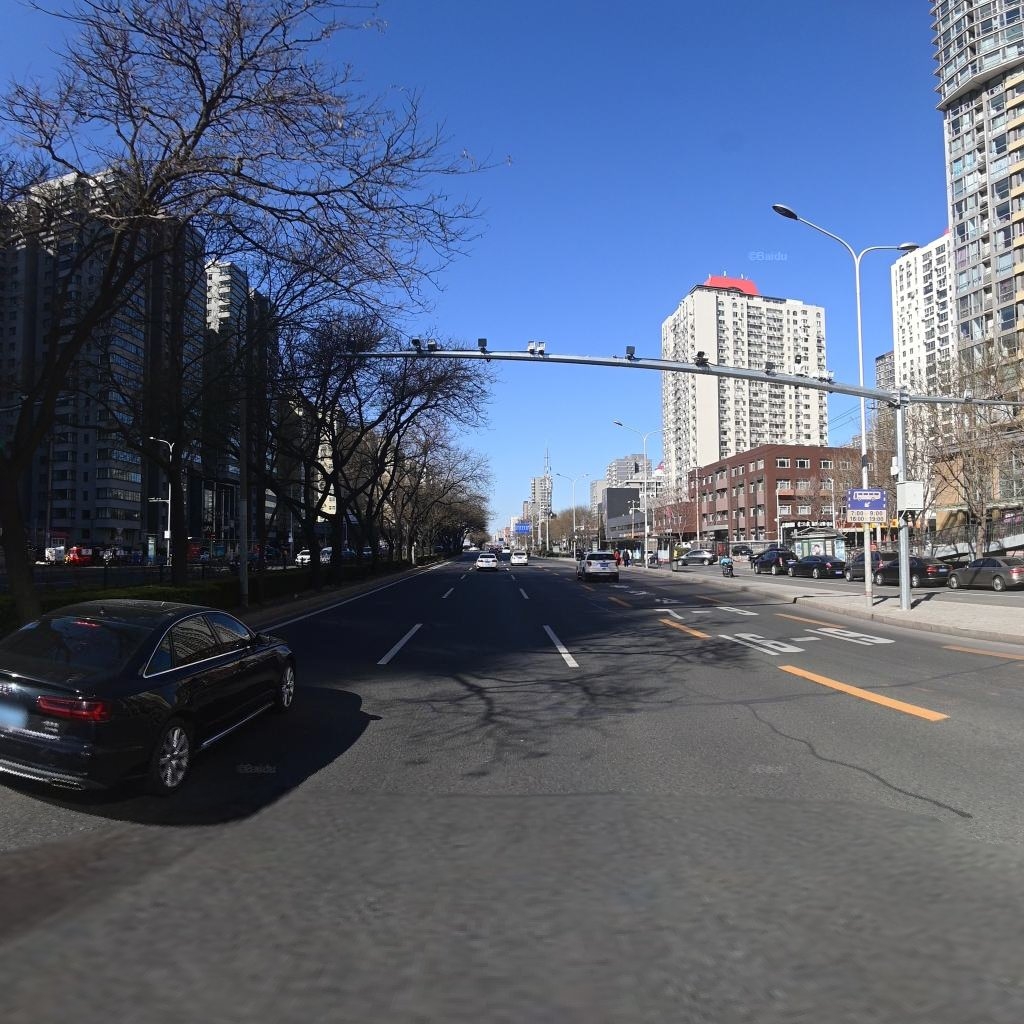
Region: Chaoyang
Road damage annotations: transverse patch, longitudinal patch